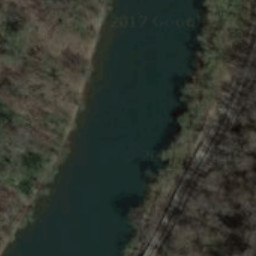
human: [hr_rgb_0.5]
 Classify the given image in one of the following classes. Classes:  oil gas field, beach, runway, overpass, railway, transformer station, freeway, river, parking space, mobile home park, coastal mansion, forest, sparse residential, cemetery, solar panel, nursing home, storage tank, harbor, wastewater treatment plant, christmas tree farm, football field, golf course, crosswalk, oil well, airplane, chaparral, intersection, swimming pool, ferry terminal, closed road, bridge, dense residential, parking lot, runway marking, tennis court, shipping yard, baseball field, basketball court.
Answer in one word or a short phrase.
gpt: river